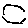
Label: hexagon